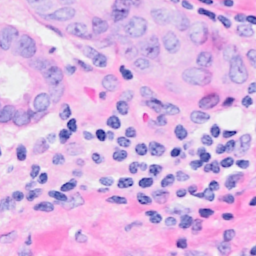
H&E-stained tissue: Breast